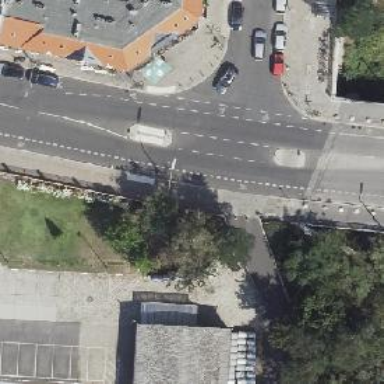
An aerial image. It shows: Asphalt footway with unmarked crossing and pedestrian island.